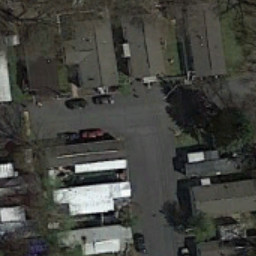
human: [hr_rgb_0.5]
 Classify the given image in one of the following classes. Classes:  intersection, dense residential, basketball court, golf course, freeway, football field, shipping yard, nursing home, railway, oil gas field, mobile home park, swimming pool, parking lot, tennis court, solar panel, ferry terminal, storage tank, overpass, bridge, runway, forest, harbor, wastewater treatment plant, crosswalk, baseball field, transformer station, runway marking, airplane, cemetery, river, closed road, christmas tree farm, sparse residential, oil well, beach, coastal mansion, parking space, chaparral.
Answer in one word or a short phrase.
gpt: mobile home park